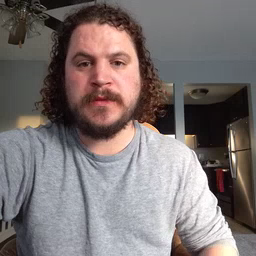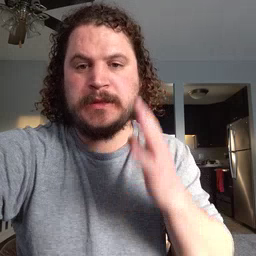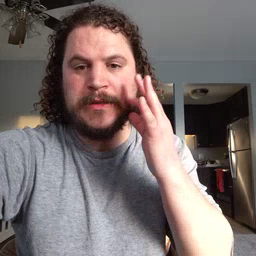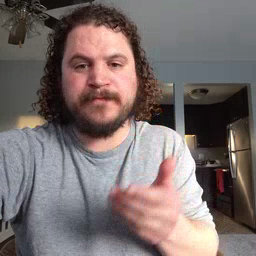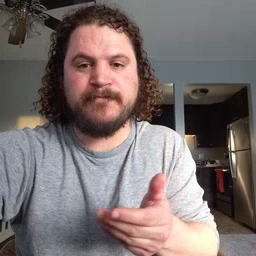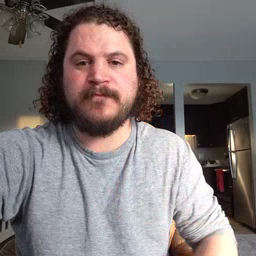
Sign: kitty